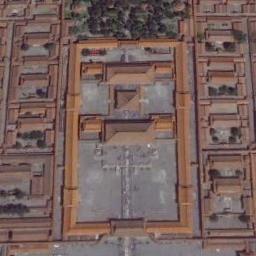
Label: palace